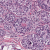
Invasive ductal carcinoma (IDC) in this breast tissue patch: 1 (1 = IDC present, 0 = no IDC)